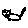
Label: cat